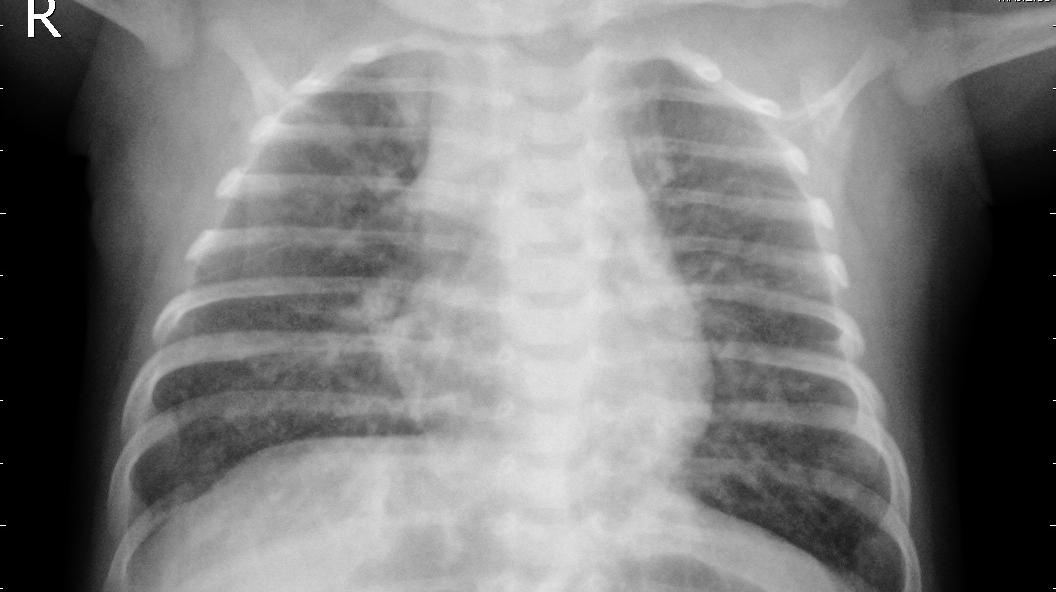
Diagnosis: PNEUMONIA